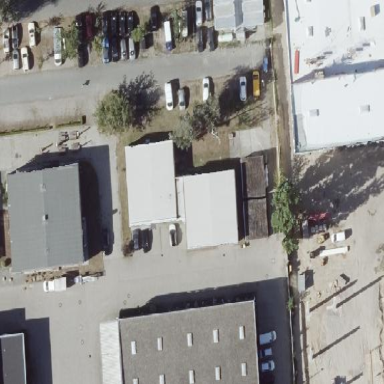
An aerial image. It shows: Office building with flat roof.